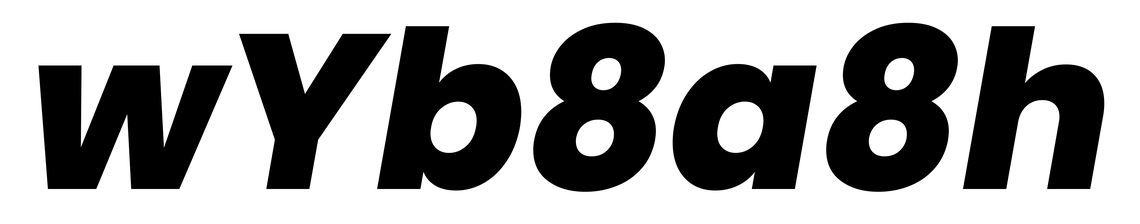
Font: Poppins-ExtraBoldItalic